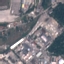
Land use / land cover: Industrial